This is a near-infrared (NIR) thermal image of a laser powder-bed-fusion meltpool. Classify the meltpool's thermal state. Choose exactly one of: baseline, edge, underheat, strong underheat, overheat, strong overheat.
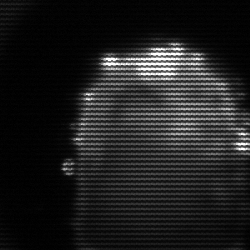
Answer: baseline